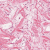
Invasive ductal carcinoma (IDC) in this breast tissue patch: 0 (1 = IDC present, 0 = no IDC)